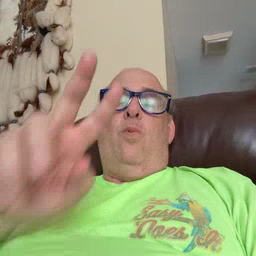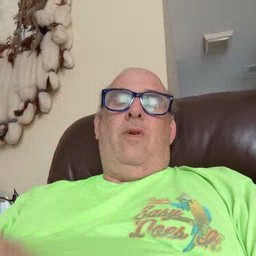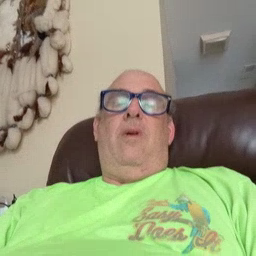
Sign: read